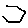
Label: hexagon